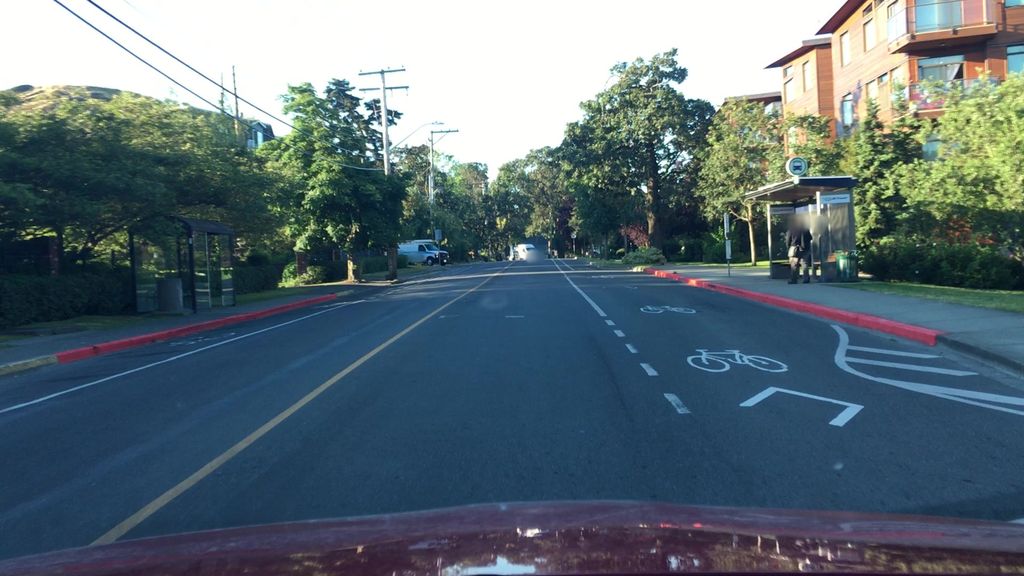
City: victoria